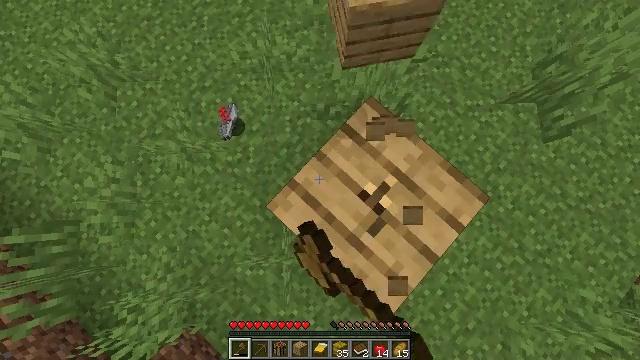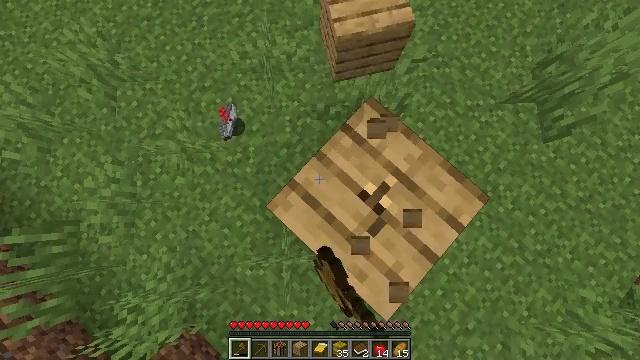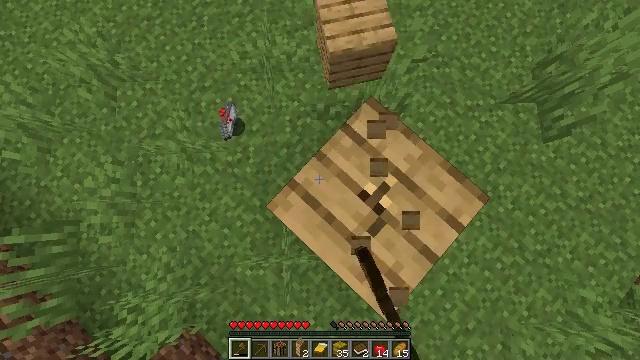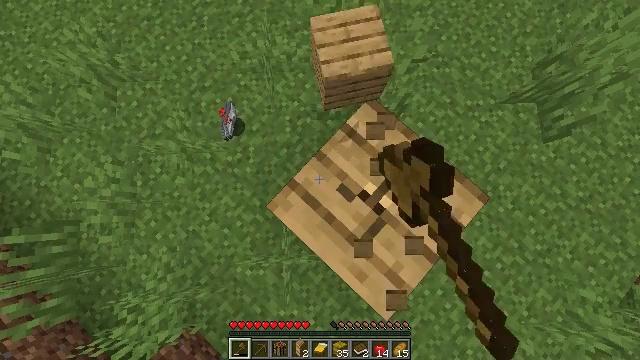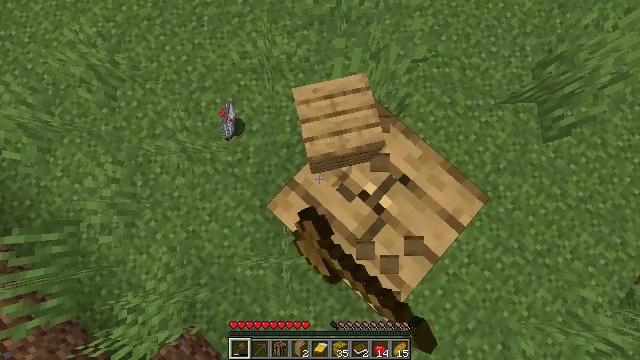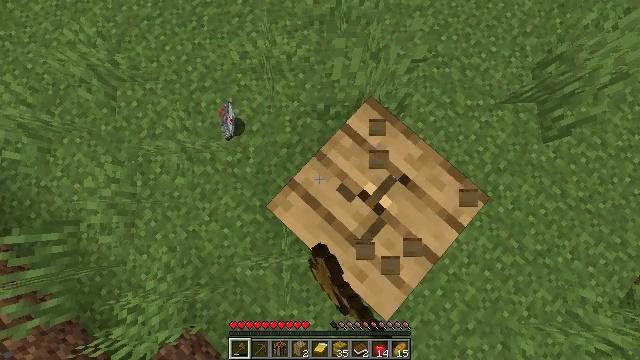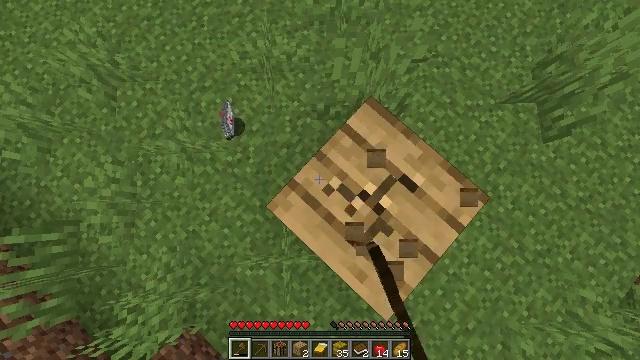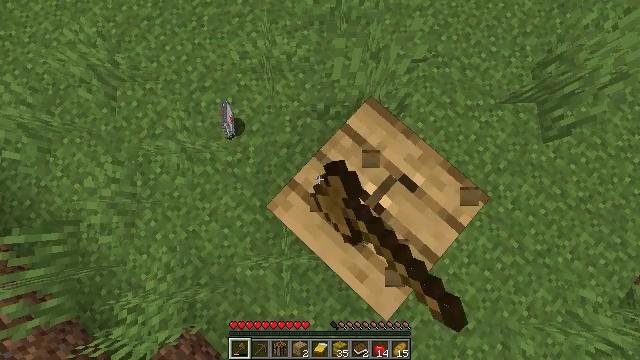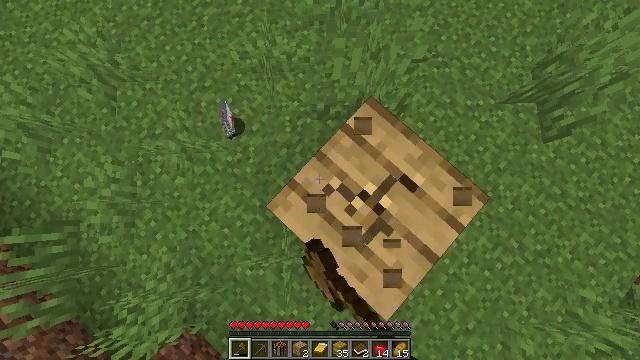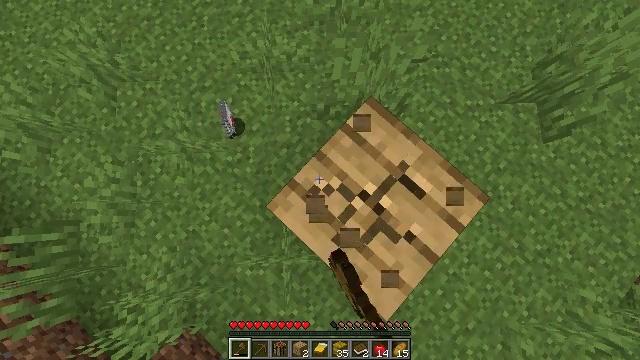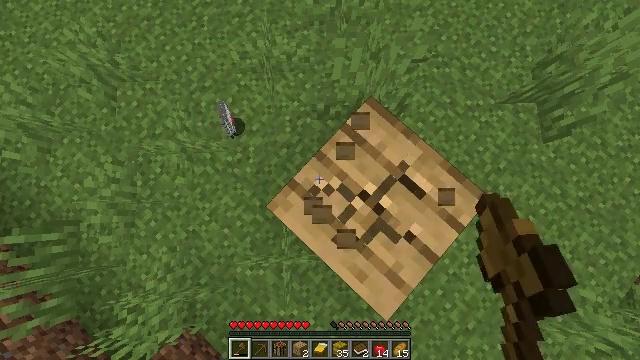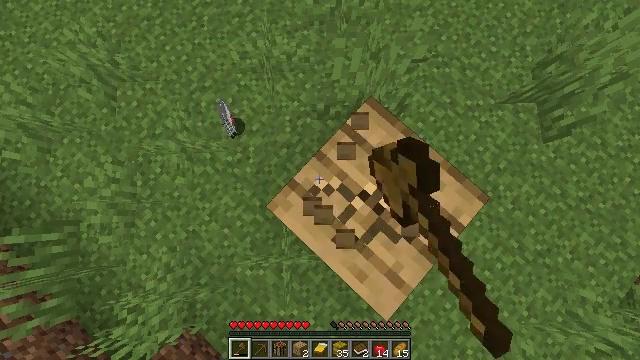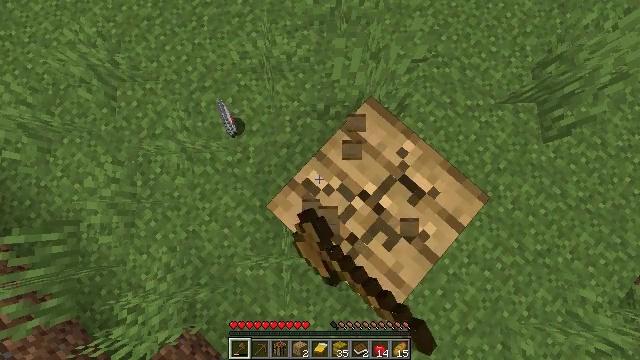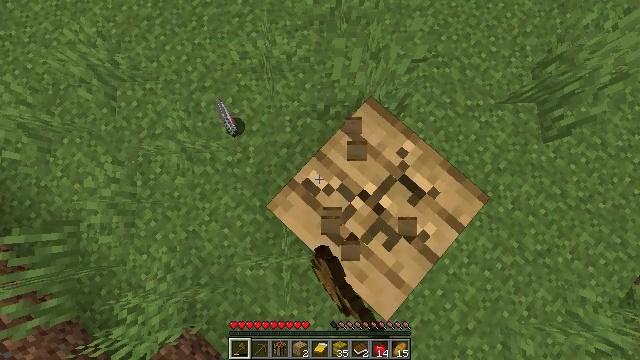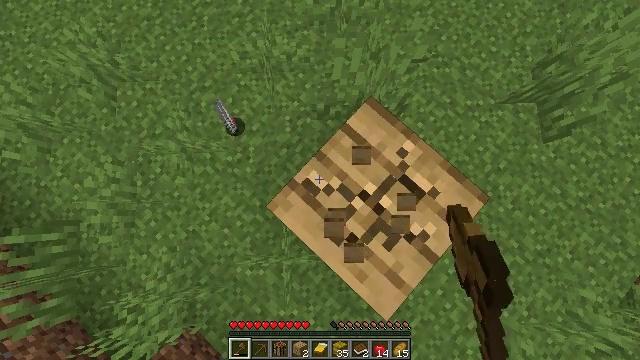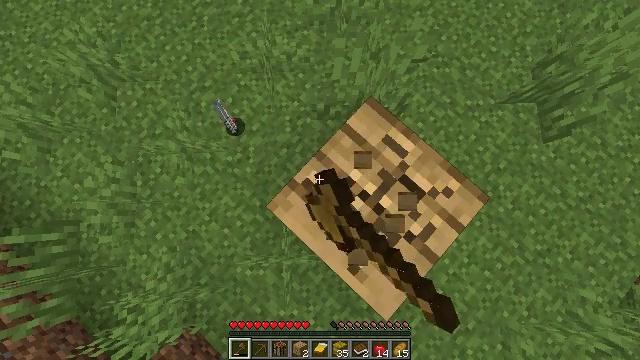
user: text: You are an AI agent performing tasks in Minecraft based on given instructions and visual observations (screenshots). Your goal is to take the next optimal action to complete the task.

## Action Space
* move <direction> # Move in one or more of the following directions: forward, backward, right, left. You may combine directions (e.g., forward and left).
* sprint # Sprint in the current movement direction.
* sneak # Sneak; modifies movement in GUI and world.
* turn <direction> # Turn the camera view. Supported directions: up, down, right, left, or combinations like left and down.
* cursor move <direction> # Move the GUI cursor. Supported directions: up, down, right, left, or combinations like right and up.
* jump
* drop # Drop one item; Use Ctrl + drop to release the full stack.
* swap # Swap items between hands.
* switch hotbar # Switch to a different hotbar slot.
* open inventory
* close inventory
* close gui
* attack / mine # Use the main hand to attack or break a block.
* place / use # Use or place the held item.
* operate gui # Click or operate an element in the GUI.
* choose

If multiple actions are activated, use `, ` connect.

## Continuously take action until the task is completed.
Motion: motion action
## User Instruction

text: Mine planks.
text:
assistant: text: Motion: attack / mine
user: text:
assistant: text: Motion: attack / mine
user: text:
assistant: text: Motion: attack / mine
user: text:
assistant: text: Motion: attack / mine
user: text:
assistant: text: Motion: attack / mine
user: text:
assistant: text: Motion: attack / mine
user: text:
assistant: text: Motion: attack / mine
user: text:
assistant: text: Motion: attack / mine
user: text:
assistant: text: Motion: attack / mine
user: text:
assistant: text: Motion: attack / mine
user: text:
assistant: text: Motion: attack / mine
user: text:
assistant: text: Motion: attack / mine
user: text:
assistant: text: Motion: attack / mine
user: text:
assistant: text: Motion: attack / mine
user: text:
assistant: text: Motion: attack / mine
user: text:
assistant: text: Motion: attack / mine
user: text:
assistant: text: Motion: attack / mine
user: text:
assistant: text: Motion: attack / mine
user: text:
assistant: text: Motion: attack / mine
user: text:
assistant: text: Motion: attack / mine
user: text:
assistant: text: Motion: attack / mine
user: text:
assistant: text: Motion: attack / mine
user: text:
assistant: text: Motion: attack / mine
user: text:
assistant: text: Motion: attack / mine
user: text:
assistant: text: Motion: attack / mine
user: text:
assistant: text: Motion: attack / mine
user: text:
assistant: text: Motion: attack / mine
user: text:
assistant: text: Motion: attack / mine
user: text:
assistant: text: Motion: attack / mine
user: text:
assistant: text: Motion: attack / mine